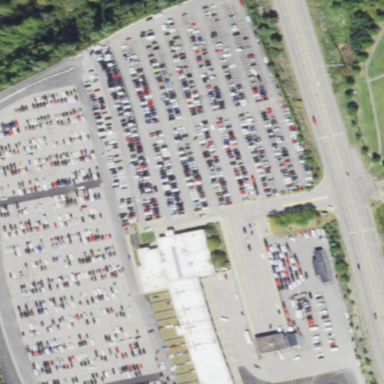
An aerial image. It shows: Retail building that houses car shop.